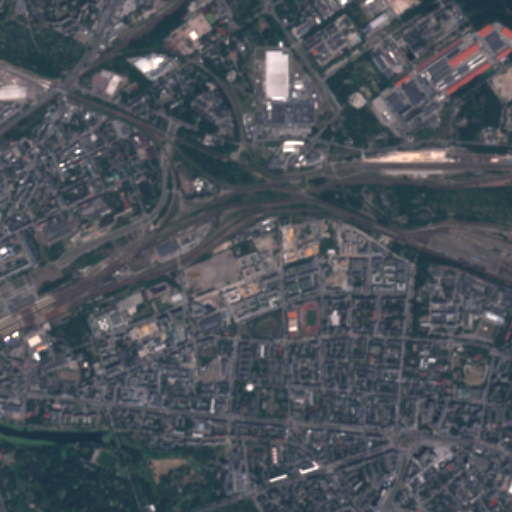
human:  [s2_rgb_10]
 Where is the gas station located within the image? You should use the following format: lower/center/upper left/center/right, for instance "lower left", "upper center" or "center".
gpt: The gas station is located in the upper left of the image.
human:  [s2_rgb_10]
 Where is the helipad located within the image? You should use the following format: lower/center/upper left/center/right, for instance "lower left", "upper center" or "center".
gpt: The helipad is located in the center right of the image.
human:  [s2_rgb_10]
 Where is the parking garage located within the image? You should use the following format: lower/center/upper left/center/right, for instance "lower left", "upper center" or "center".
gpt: The parking garage is located in the lower right of the image.
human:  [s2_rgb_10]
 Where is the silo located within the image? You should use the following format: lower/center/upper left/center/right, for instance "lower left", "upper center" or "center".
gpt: The silo is located in the upper right of the image.
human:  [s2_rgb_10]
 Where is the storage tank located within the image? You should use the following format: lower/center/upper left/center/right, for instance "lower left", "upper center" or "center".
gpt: The storage tank is located in the upper center of the image.
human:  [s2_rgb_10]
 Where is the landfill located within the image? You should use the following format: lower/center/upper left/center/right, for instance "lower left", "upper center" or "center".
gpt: There is no landfill in the image.